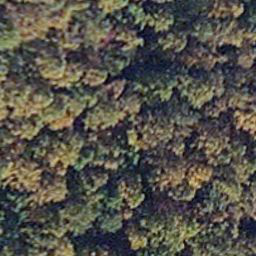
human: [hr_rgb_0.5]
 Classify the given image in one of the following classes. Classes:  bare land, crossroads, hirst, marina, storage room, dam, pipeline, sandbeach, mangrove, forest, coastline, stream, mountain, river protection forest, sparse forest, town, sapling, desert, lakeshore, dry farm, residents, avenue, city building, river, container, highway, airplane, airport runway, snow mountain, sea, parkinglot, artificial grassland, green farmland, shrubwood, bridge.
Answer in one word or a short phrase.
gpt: mangrove